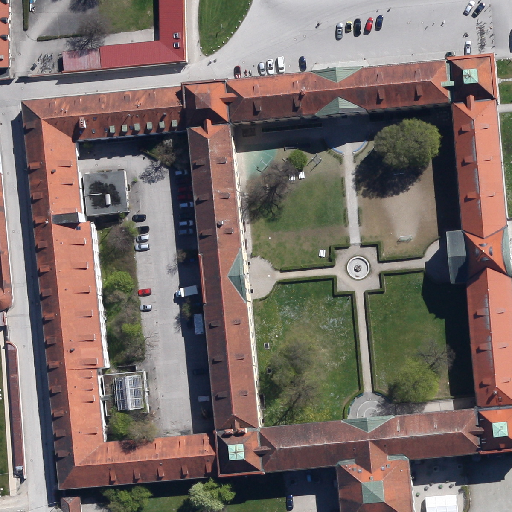
Referring expression: truck